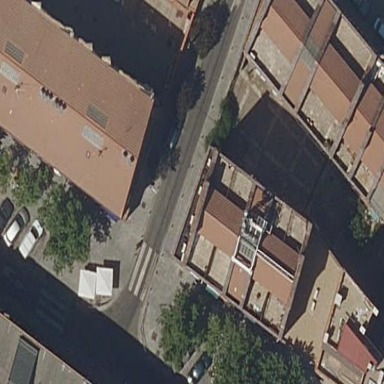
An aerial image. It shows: Image showing building with apartments.